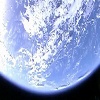
Label: cloud